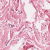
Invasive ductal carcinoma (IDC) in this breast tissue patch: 0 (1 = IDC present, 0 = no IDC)